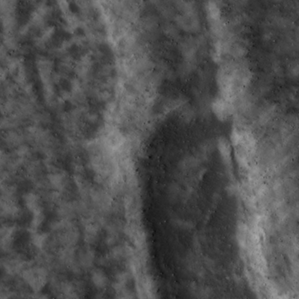
Label: non_frost